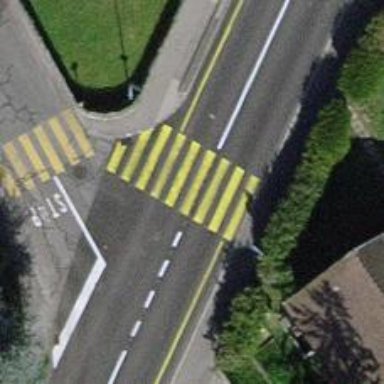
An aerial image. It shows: Uncontrolled zebra crossing on the road.